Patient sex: F
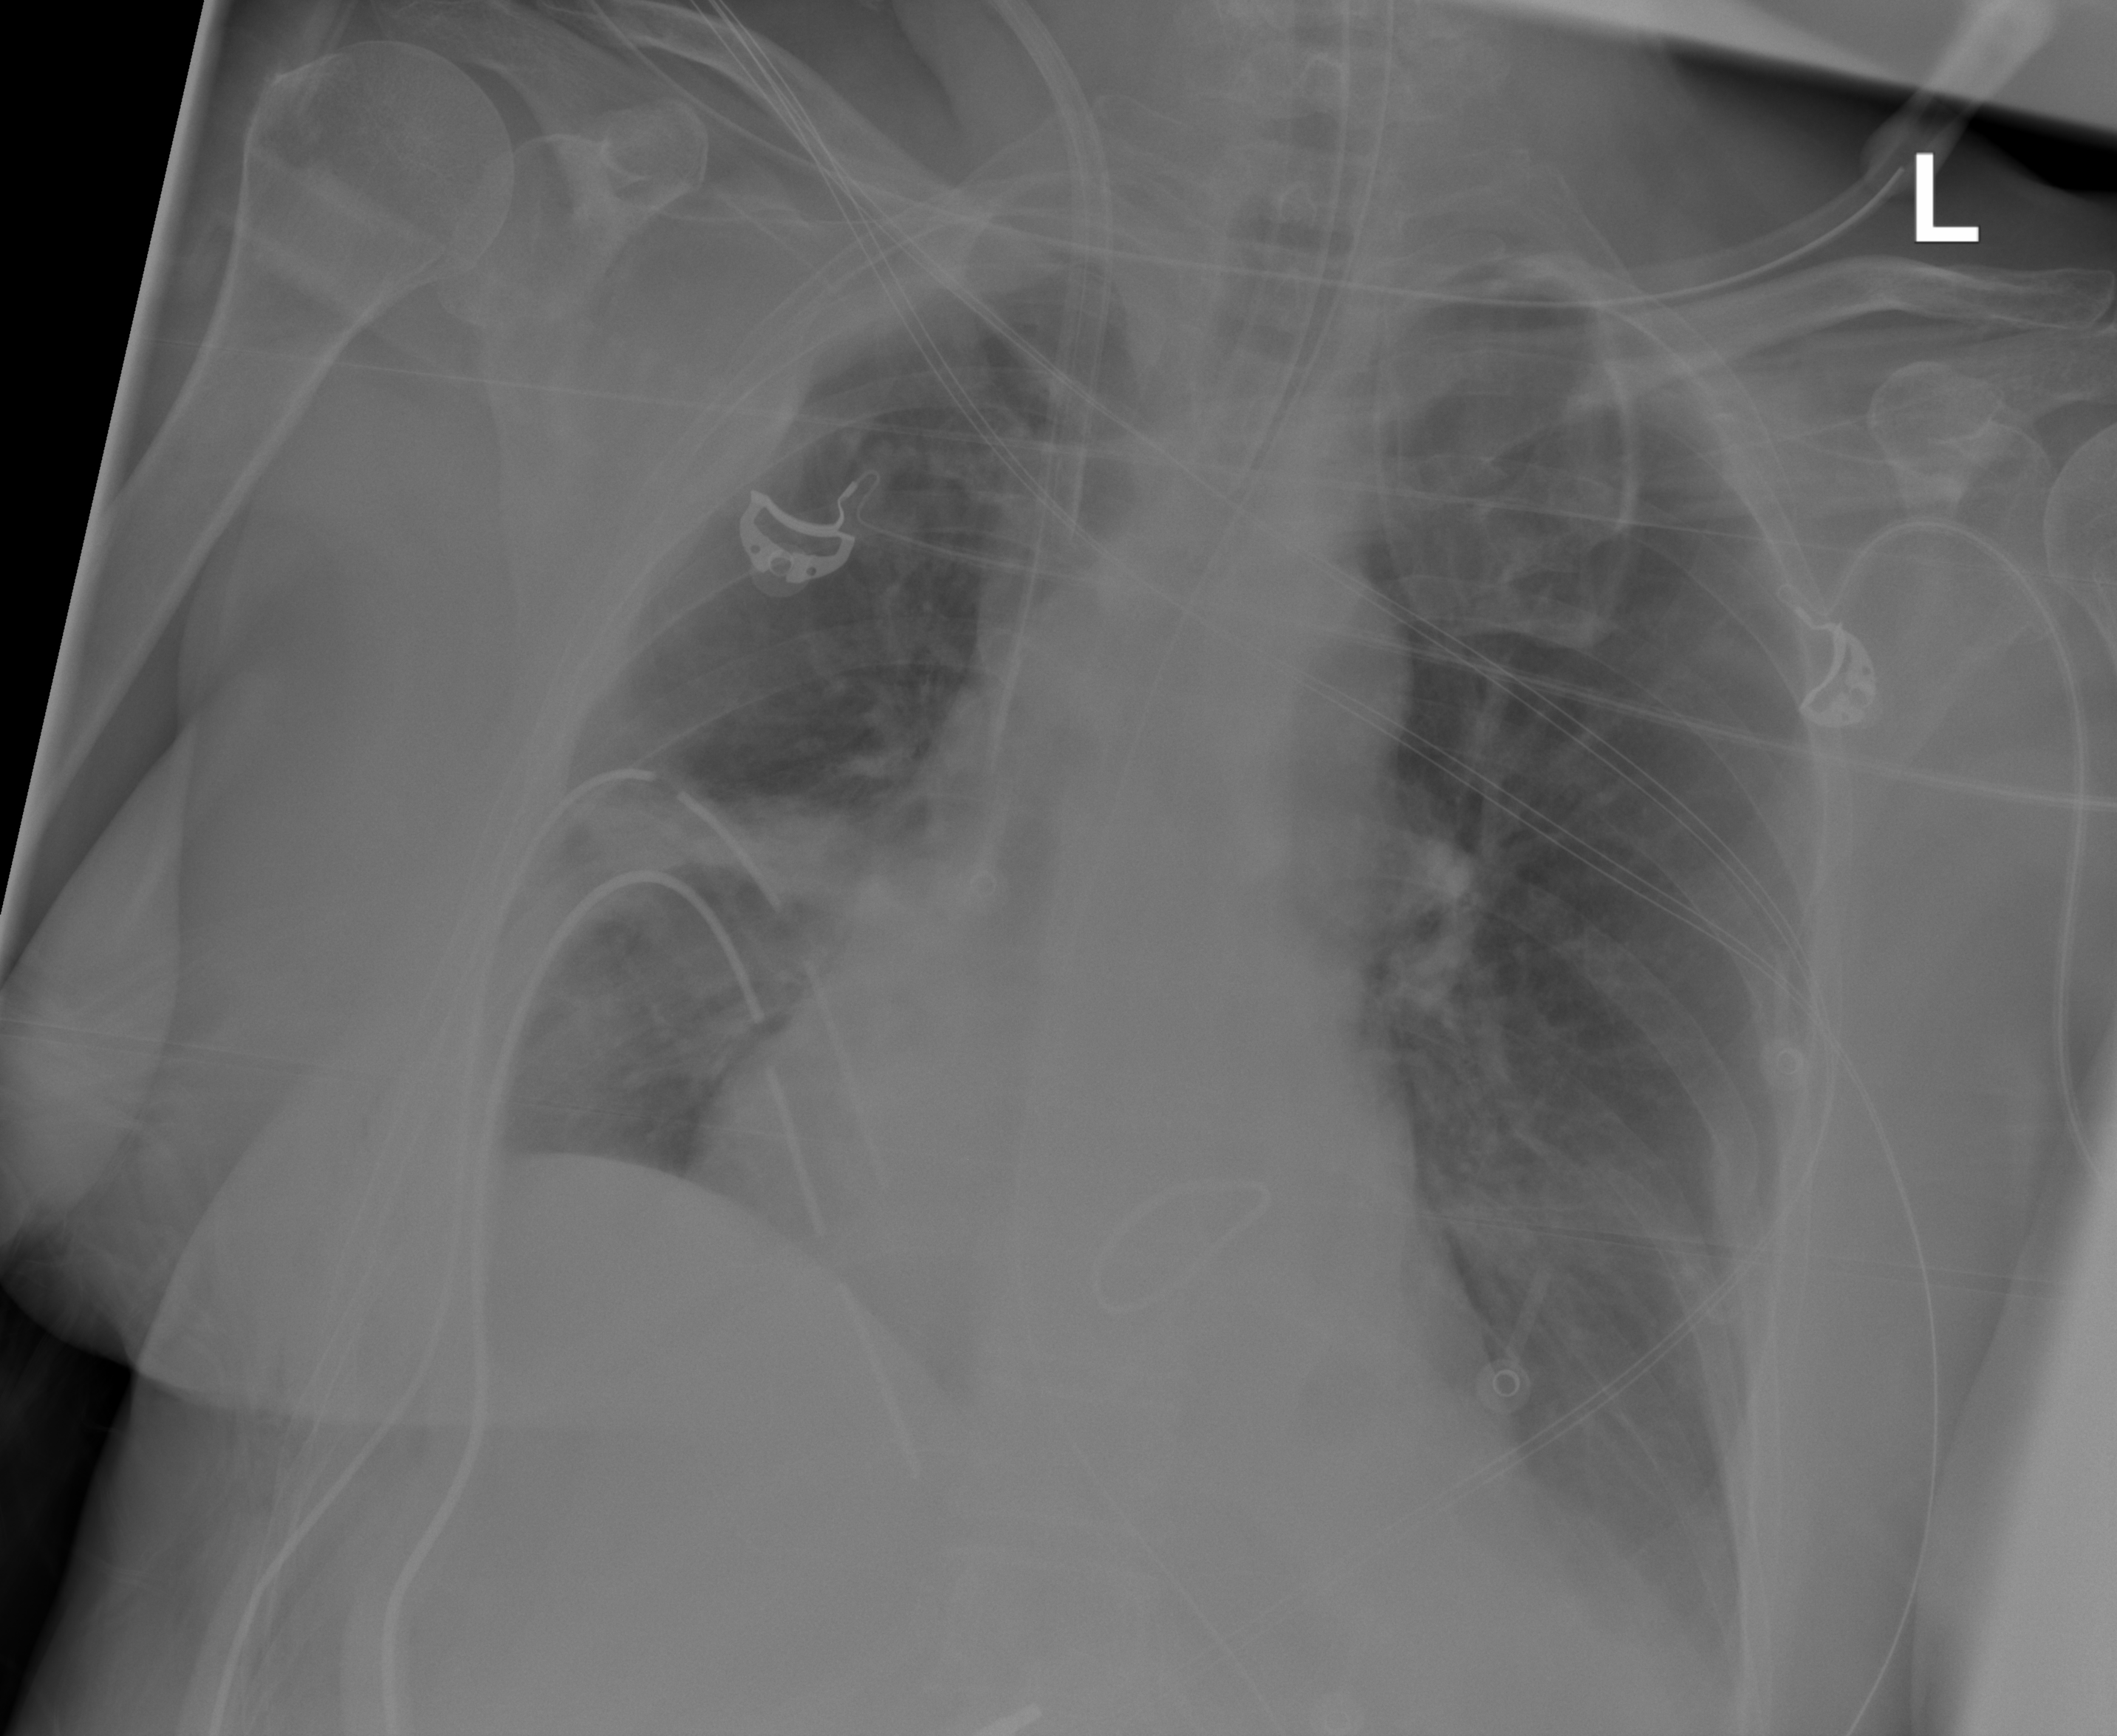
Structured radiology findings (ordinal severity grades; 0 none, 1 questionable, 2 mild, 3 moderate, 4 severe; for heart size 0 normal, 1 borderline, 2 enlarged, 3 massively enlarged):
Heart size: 0
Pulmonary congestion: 0
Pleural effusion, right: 0
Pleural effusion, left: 0
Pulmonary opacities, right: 0
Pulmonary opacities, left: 0
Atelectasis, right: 3
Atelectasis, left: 0